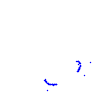
Particle: proton